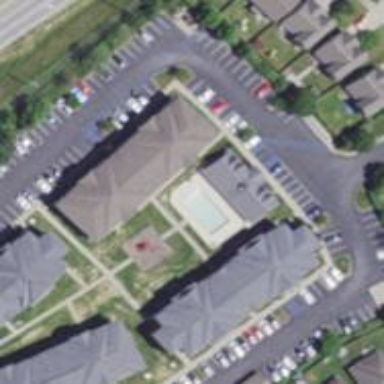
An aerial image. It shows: View of apartment building.